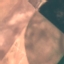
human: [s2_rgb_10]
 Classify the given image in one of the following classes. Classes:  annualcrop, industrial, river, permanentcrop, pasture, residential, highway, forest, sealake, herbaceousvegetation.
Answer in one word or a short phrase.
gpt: AnnualCrop